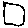
Label: square